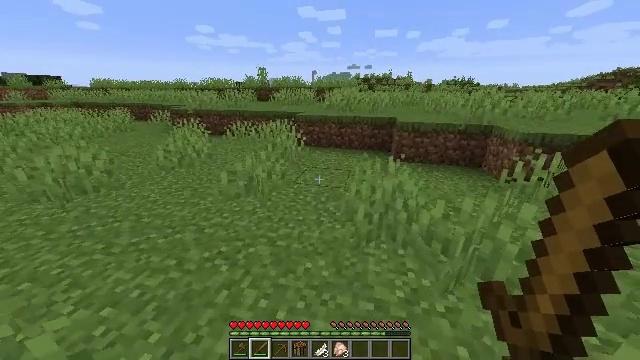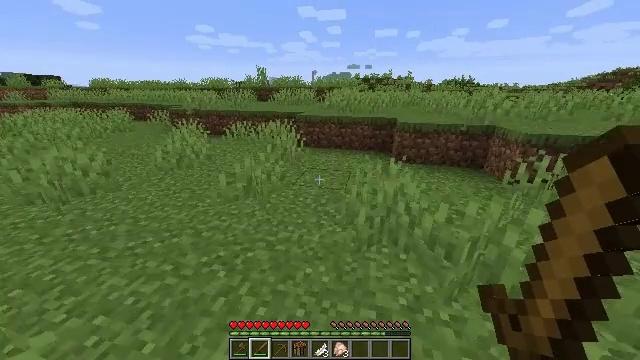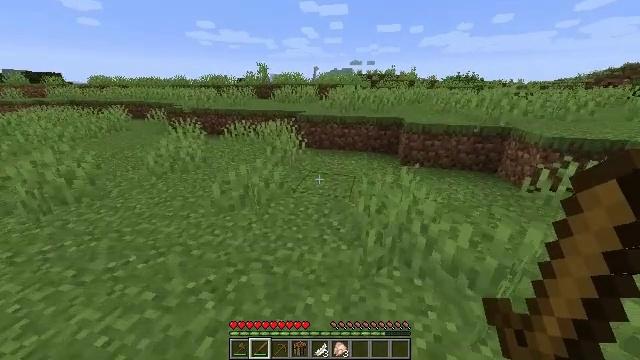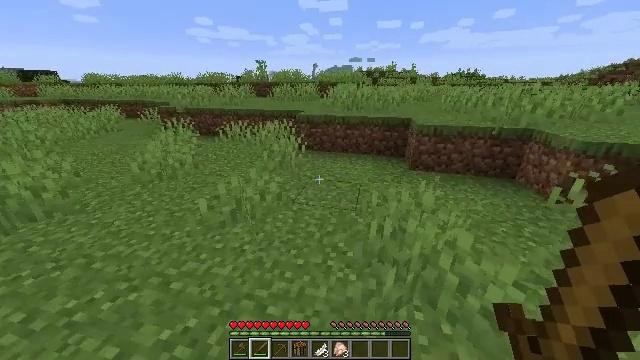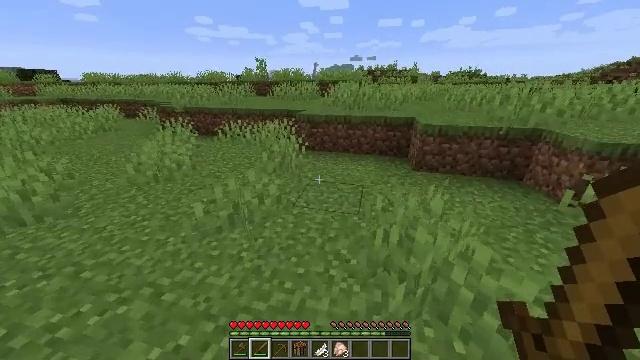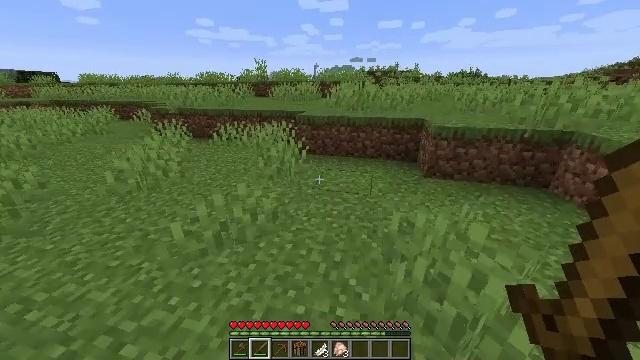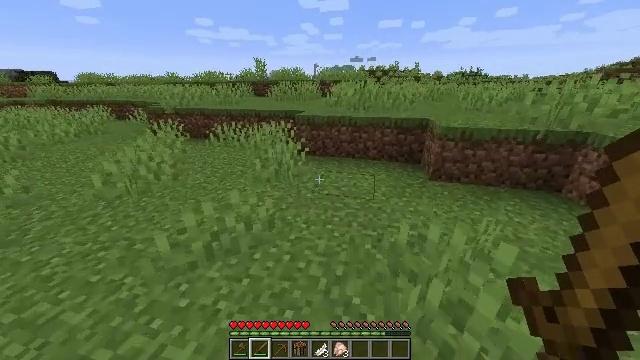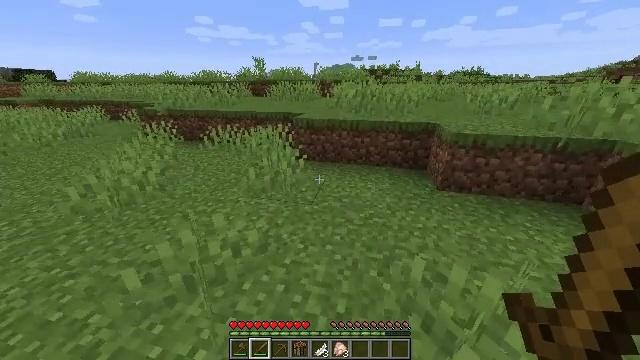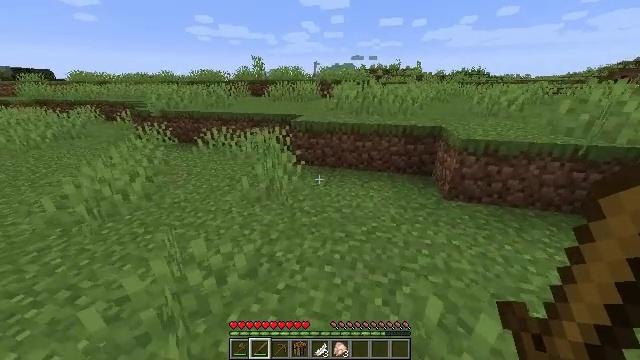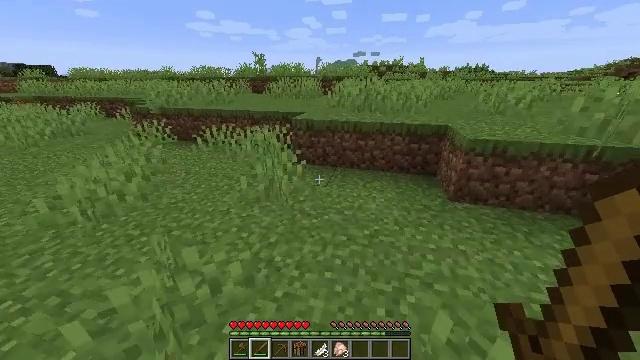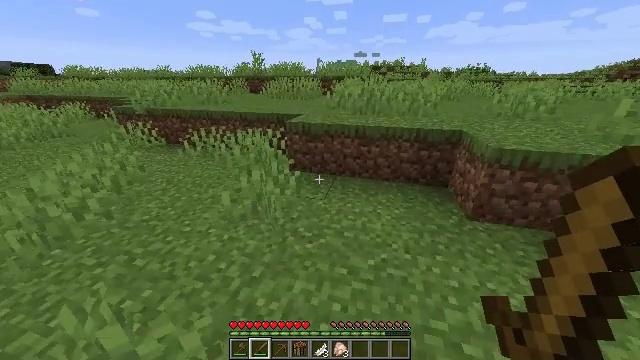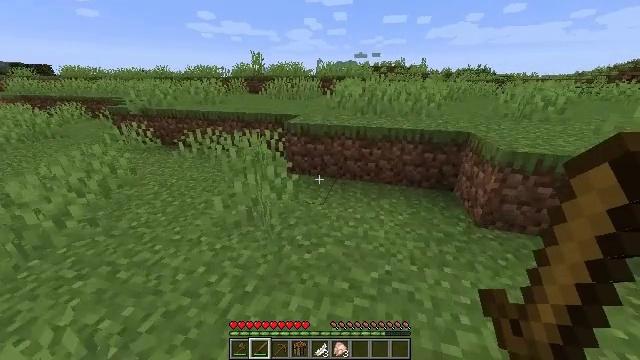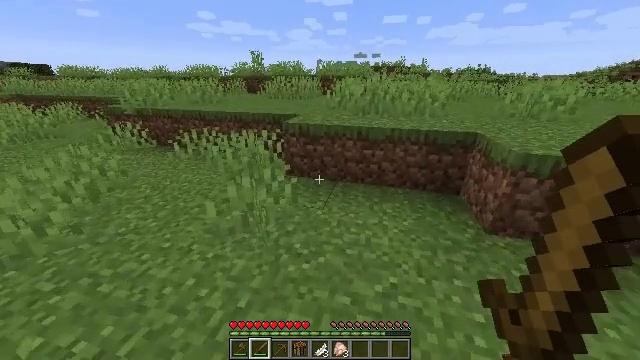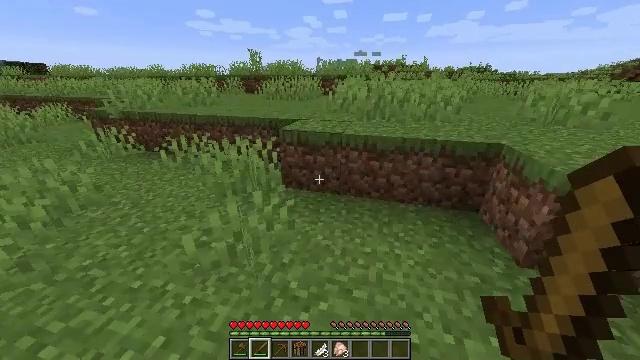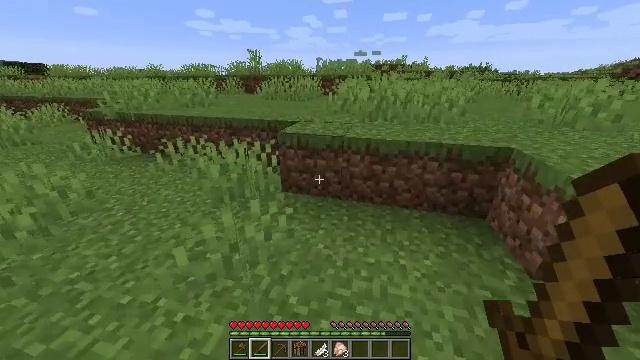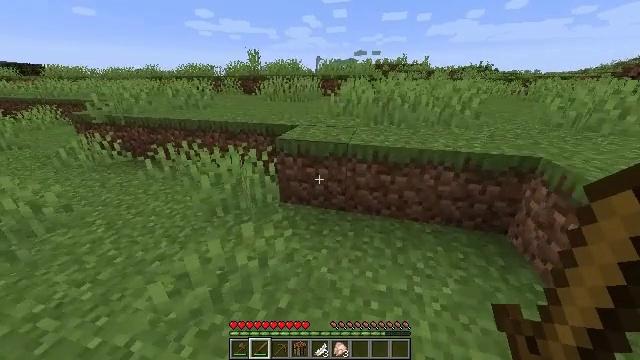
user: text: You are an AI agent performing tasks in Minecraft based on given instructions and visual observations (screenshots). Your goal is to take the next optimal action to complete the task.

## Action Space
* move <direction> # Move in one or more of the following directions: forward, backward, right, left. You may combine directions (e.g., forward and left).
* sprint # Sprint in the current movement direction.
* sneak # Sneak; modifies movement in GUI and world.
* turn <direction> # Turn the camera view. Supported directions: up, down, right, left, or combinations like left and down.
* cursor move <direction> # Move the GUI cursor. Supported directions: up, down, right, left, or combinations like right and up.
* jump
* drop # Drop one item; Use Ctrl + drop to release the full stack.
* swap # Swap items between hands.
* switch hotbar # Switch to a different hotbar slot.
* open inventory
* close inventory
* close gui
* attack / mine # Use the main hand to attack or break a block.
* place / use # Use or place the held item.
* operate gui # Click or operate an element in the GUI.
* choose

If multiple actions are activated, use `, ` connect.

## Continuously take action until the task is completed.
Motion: motion action
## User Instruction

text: Kill mobs.
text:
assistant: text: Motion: move forward, sprint
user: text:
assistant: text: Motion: move forward
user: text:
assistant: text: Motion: move forward
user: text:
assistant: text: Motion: move forward
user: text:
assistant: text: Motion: move forward
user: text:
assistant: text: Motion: move forward
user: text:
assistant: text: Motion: move forward
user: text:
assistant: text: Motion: move forward
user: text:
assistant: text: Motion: move forward
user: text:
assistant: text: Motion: move forward
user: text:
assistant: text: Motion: move forward
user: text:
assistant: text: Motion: move forward
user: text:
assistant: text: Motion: move forward
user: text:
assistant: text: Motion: move forward
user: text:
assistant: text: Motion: move forward
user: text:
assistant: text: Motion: move forward
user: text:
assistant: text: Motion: move forward
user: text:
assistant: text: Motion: move forward
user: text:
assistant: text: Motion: move forward, jump
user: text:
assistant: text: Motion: move forward, jump
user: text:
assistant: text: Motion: move forward, jump
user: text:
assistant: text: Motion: move forward, jump
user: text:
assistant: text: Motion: move forward, jump
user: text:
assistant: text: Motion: move forward
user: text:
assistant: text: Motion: move forward
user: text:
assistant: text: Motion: move forward
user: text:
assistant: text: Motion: move forward
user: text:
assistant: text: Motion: move forward
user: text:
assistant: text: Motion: move forward
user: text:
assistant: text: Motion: move forward